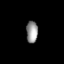
Tissue: lung
Cell type: Endothelial cells
Senescence score: 0.5406
Nuclear area (px): 251
Mean DAPI intensity: 146.837